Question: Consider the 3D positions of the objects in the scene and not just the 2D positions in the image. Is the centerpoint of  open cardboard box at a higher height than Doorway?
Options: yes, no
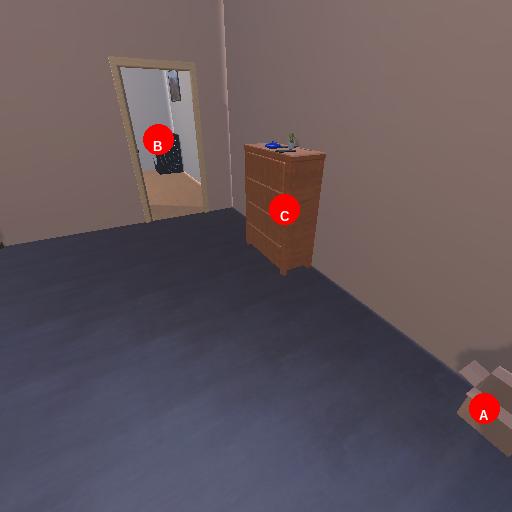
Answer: yes